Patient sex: F
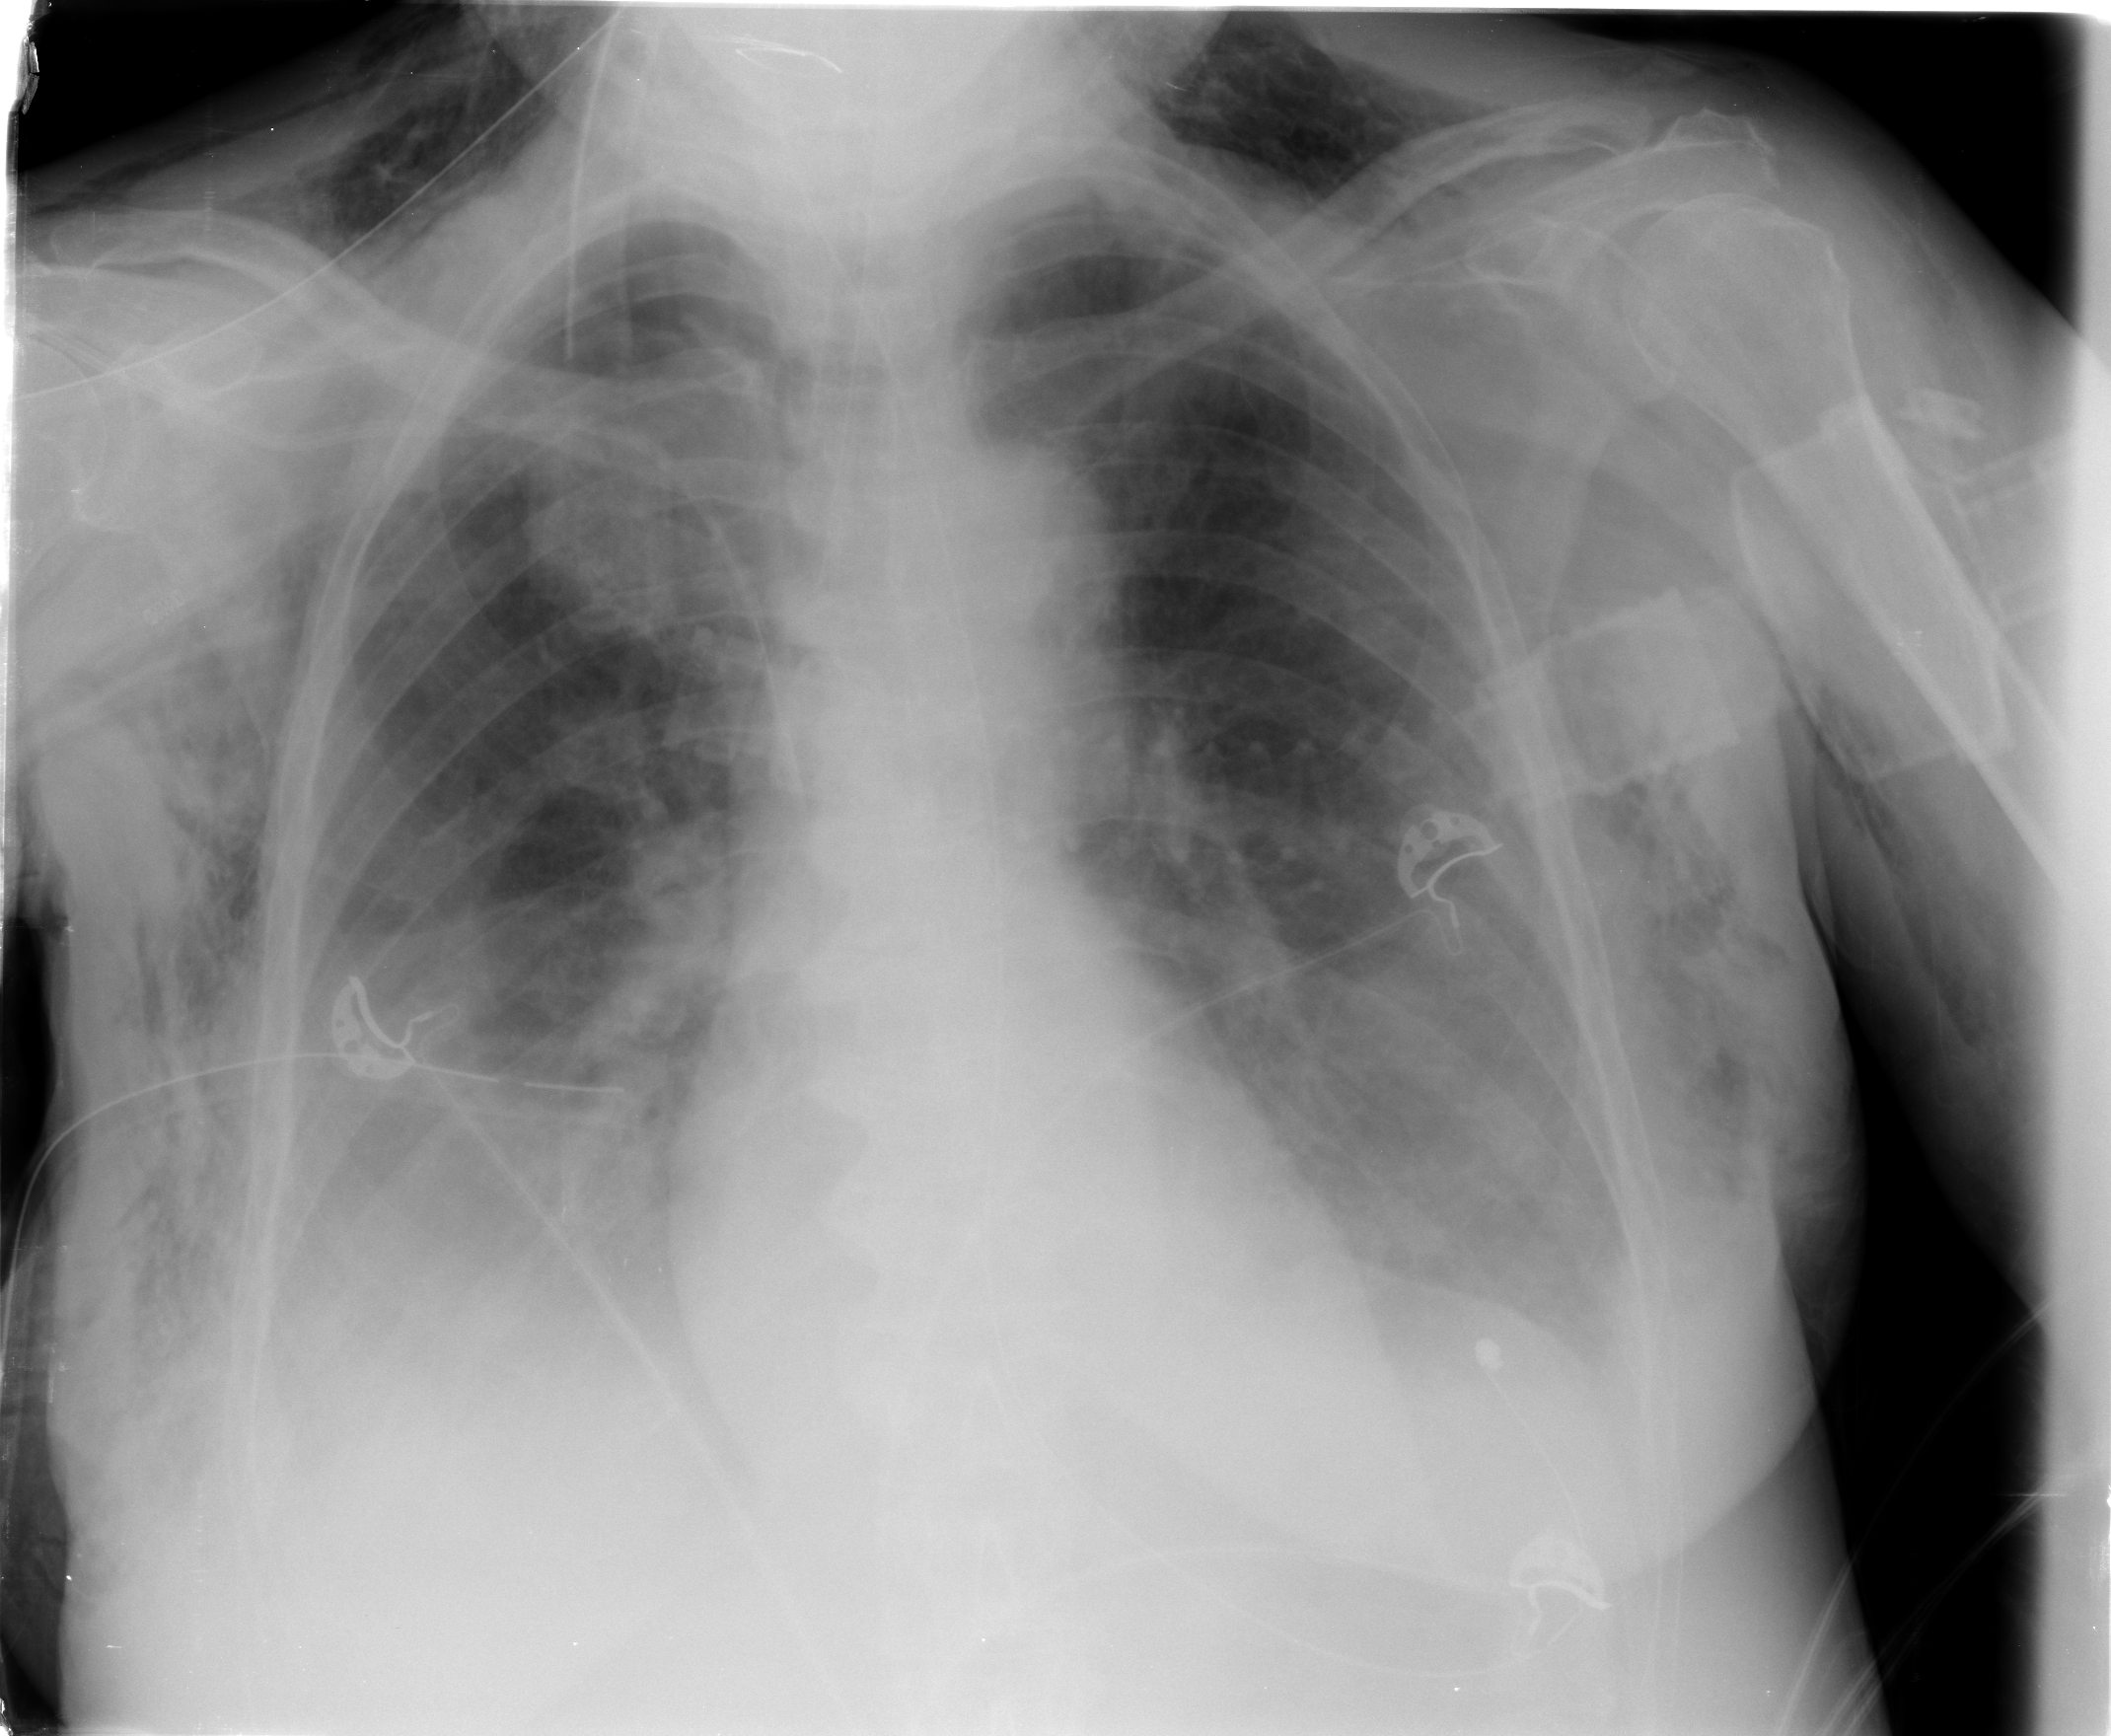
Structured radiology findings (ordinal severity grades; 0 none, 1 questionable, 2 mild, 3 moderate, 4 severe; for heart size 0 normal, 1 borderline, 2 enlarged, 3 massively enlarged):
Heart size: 0
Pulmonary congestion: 0
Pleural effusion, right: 2
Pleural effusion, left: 2
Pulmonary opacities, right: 0
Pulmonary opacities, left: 0
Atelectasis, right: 2
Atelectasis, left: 2